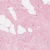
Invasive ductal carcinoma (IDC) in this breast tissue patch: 0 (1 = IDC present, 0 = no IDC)